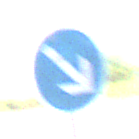
Verkehrszeichen: VorgeschriebeneVorbeifahrtRechts
Umgebung: Roofed, Underpass
Tageszeit: Midday
Wetter: Clear
Licht: Natural
Jahreszeit: NotSpecified
Kontrast: LowContrast